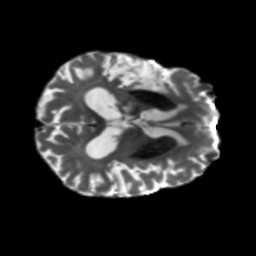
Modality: T2w
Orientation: axial
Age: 71
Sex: male
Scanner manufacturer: siemens
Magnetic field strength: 3 T
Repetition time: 5.47 s
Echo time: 0.0854 s